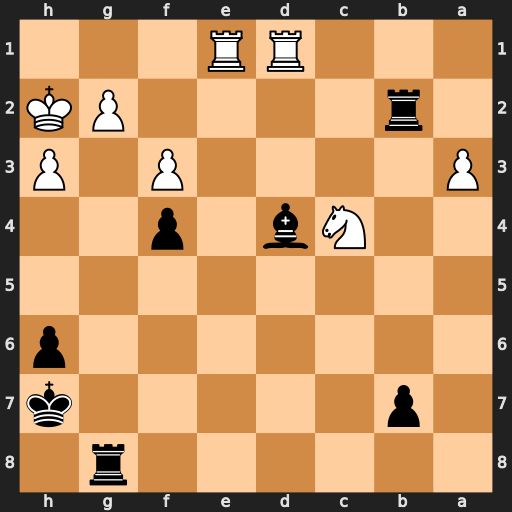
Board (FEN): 6r1/1p5k/7p/8/2Nb1p2/P4P1P/1r4PK/3RR3
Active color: b
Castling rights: -
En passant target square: -
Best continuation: Rgxg2+ Kh1 Rh2#